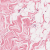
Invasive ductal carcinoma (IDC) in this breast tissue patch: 0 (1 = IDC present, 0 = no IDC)